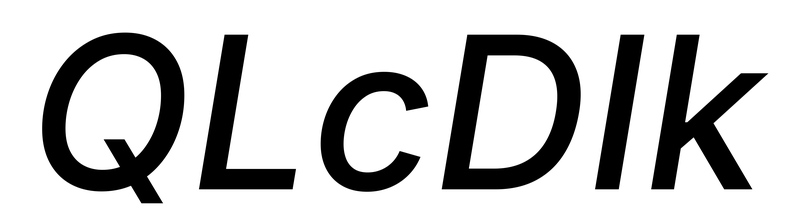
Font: Inter-Italic_Medium_Italic